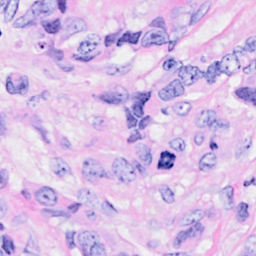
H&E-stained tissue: Breast